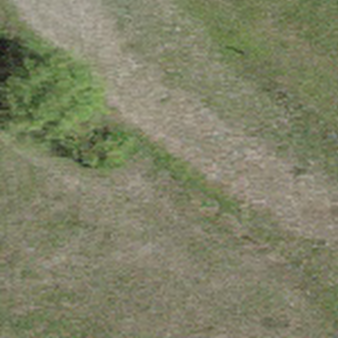
Label: other